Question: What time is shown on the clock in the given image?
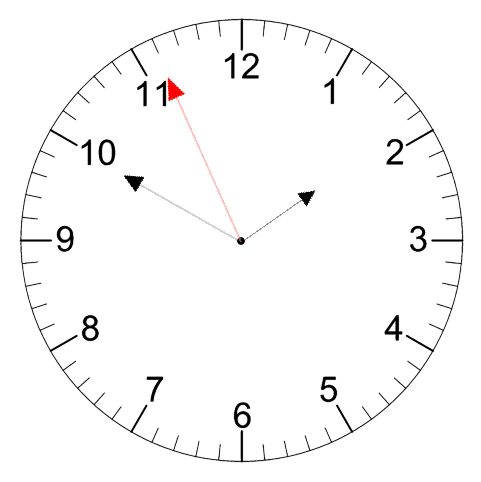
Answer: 01:49:56